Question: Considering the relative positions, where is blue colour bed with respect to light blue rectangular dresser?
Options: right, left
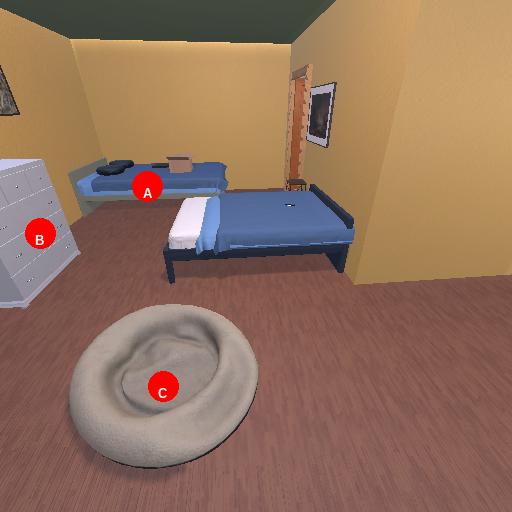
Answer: right